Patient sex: M
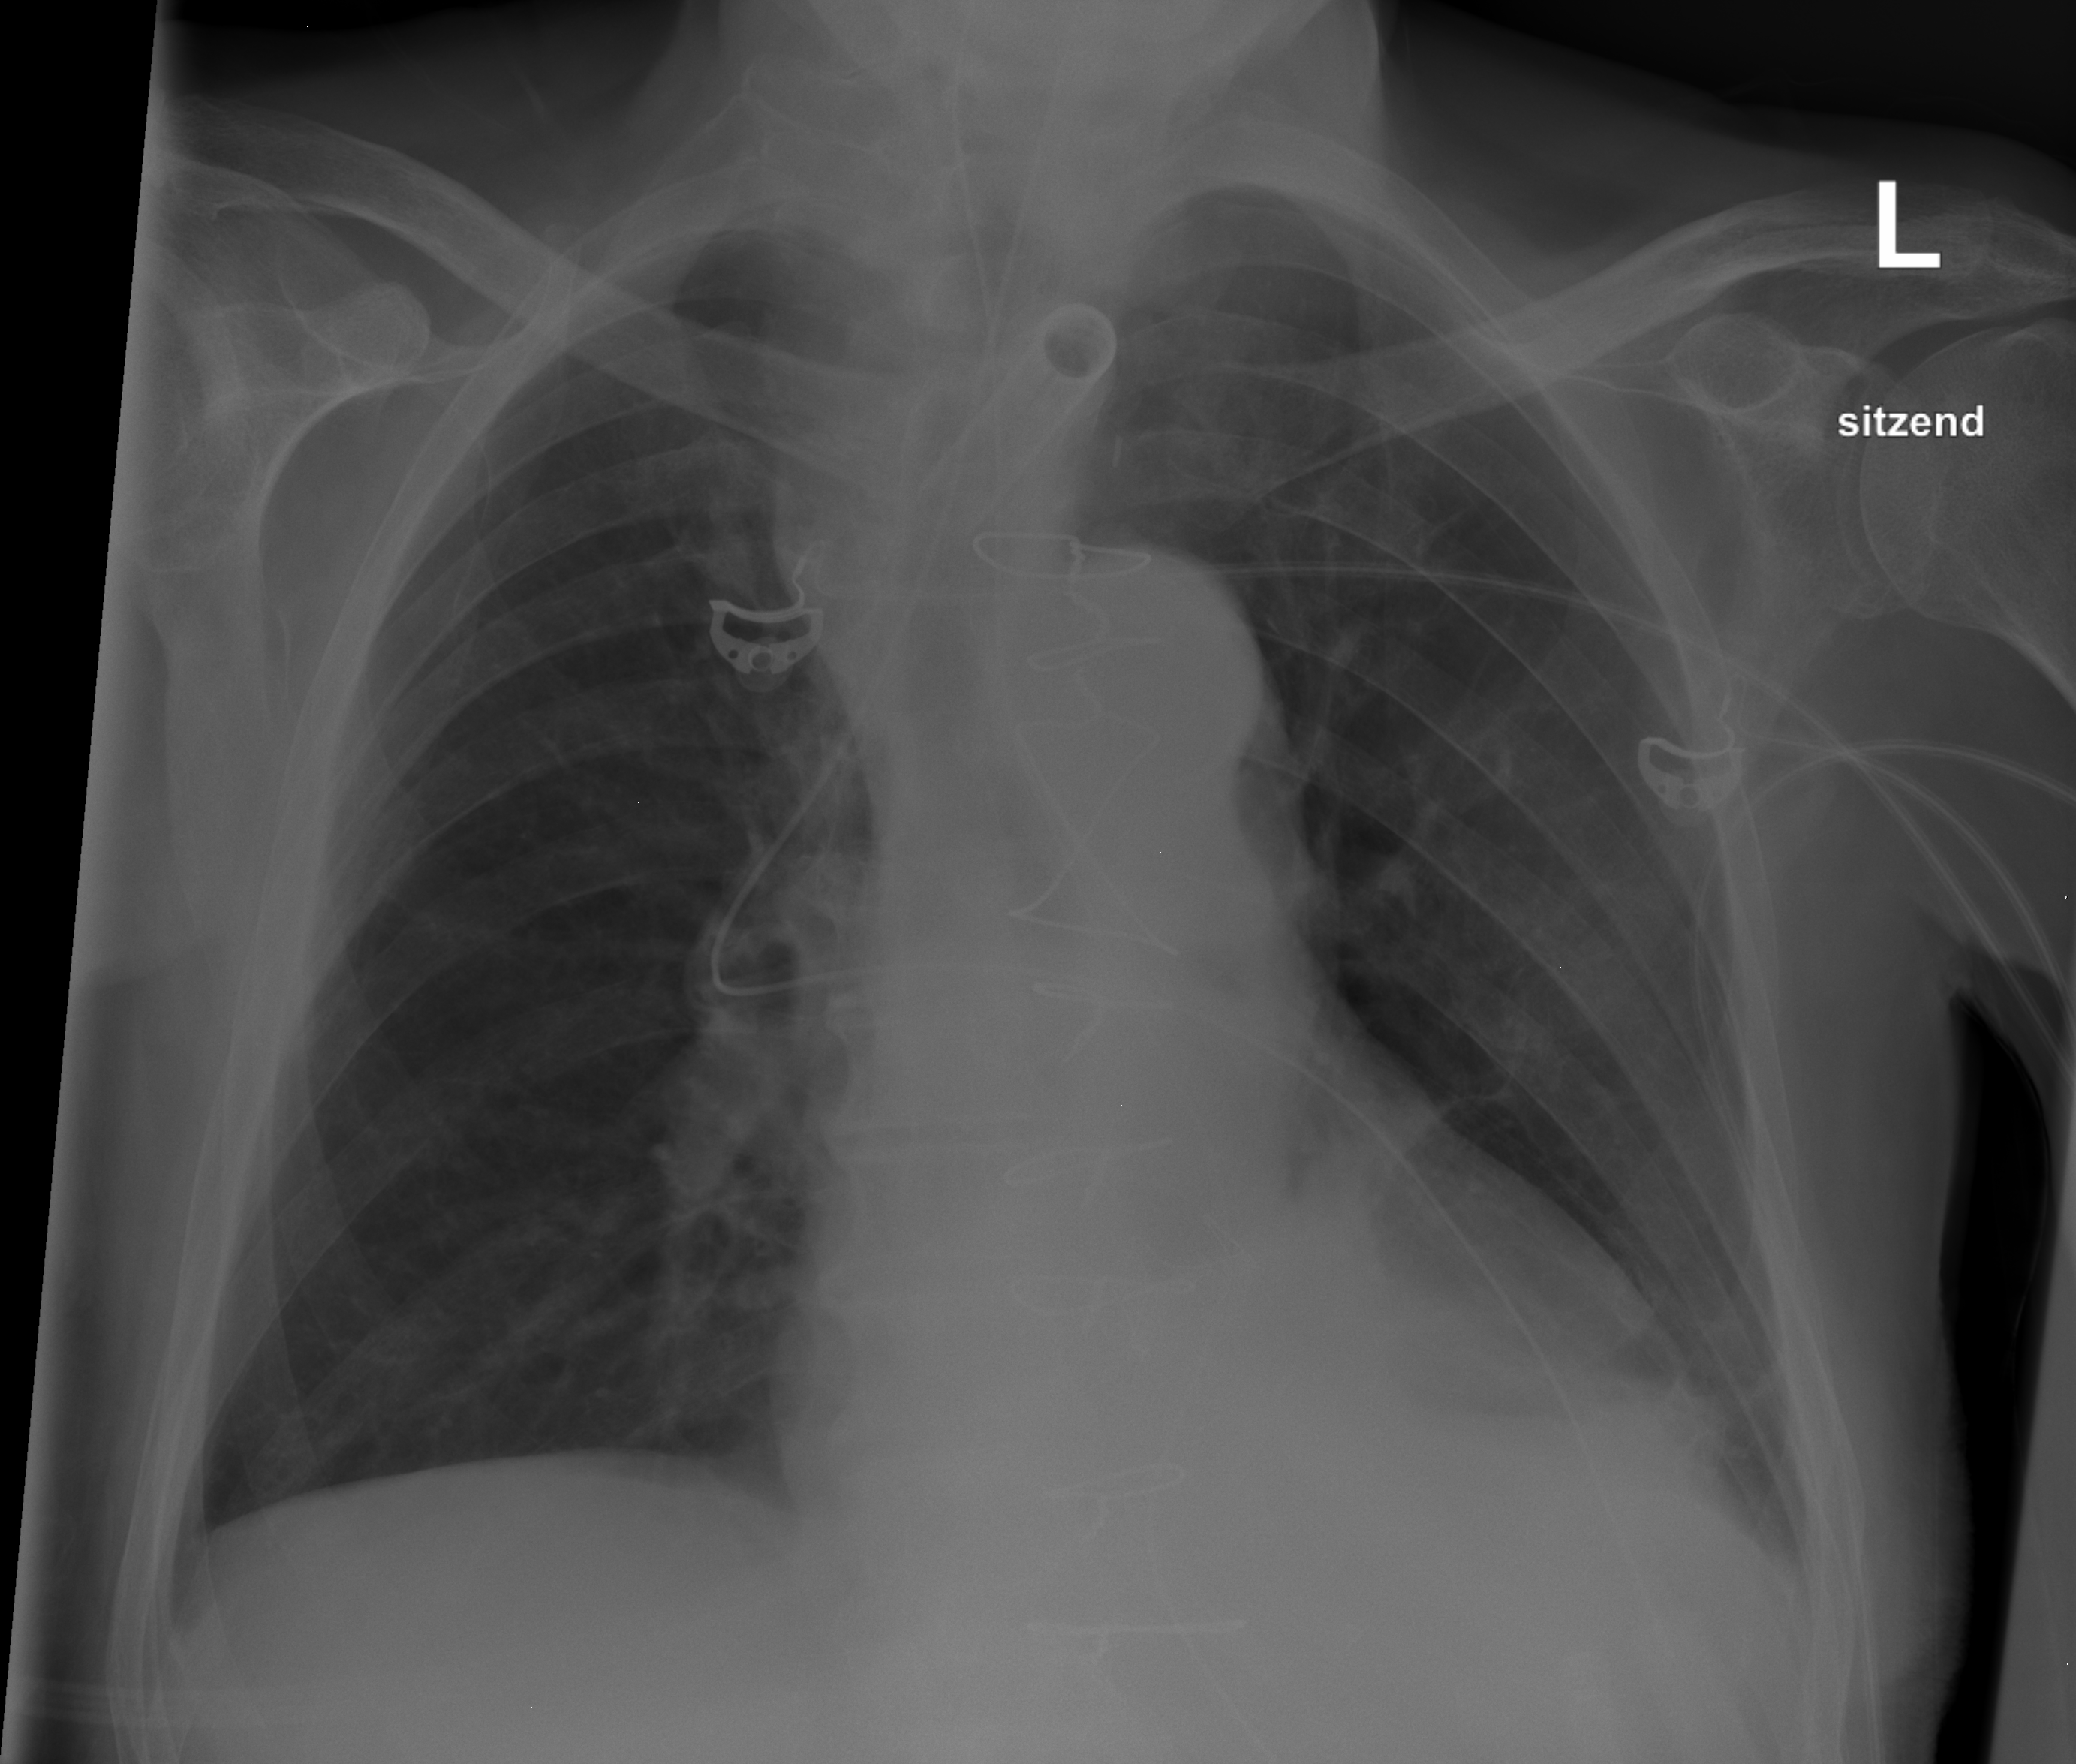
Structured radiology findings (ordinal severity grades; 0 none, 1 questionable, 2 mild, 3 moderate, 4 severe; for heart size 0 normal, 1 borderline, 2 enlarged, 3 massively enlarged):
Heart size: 1
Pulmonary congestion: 0
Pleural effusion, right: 0
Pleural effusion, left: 0
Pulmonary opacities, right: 0
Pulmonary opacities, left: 0
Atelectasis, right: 0
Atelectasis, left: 2